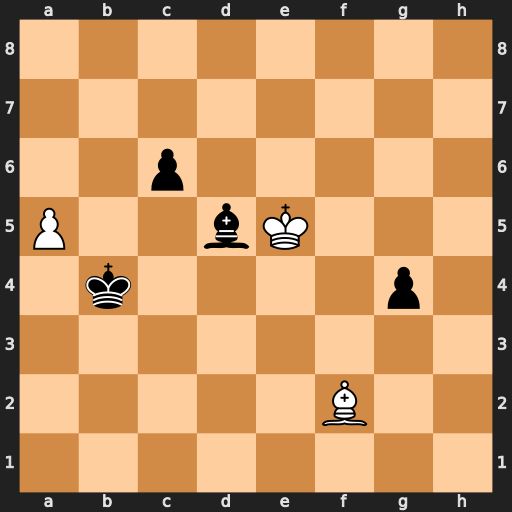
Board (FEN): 8/8/2p5/P2bK3/1k4p1/8/5B2/8
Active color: w
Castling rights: -
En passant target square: -
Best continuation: a6 Bf3 Bc5+ Kxc5 a7